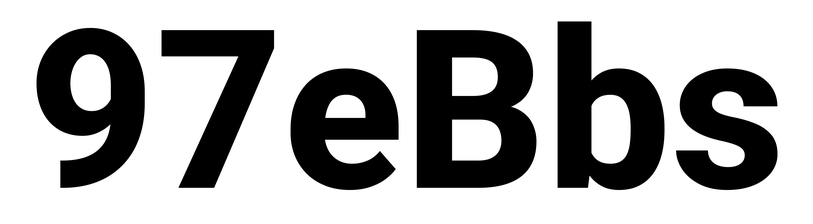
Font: Roboto_ExtraBold